Question: hai my images are gallery all image display in same view but i expect the selected image only zoom for my gallery that type how to create any one help how to create give me your idea.....now i am post my screenshot.....help me....

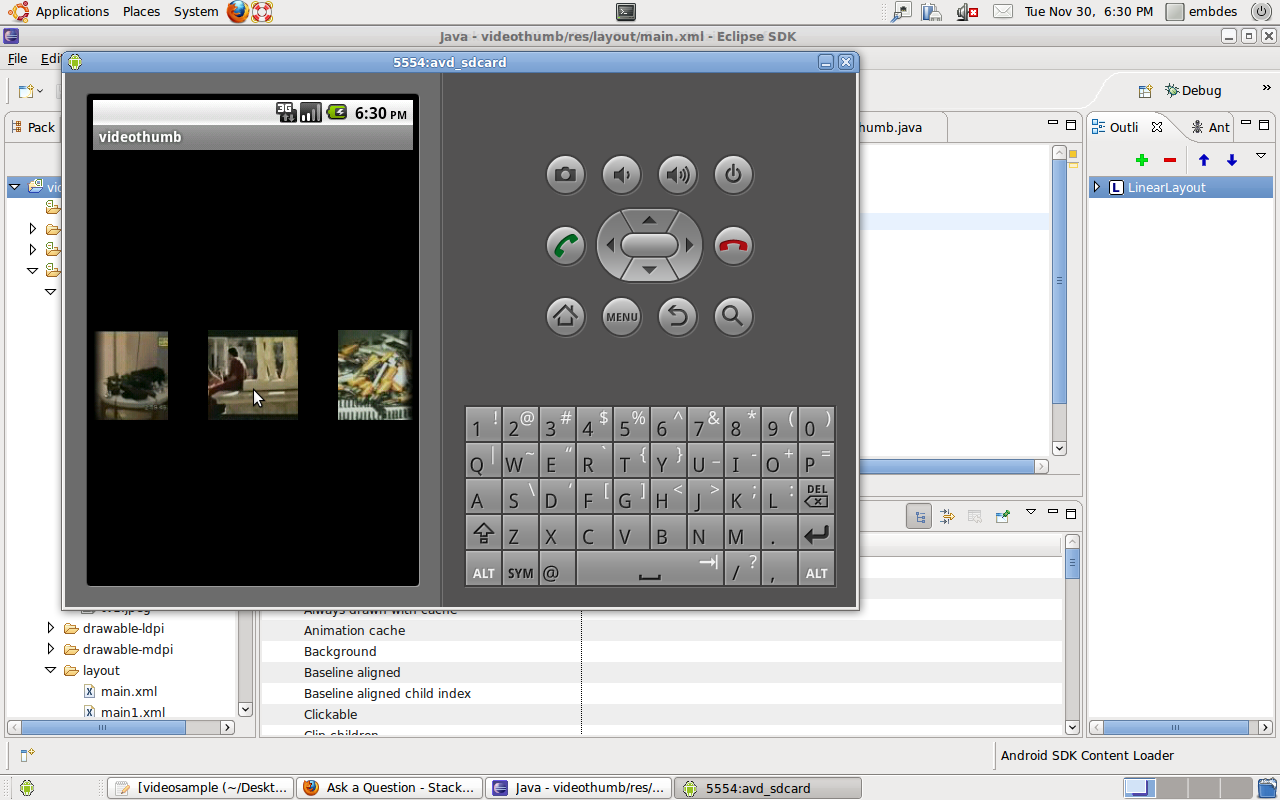
Answer: Bala,
<URL> for zomming an image